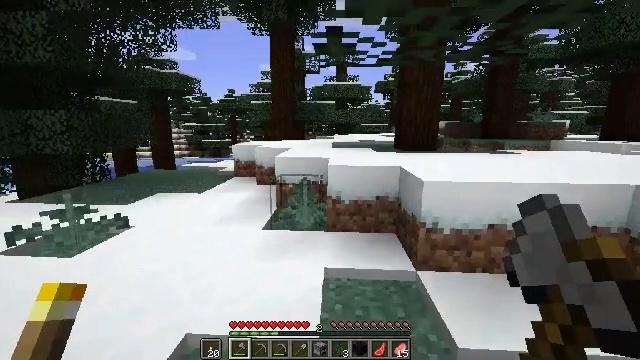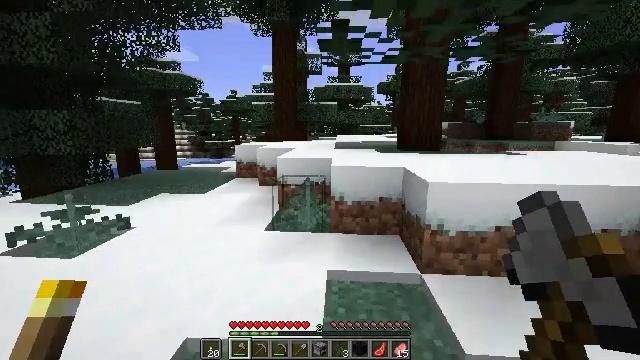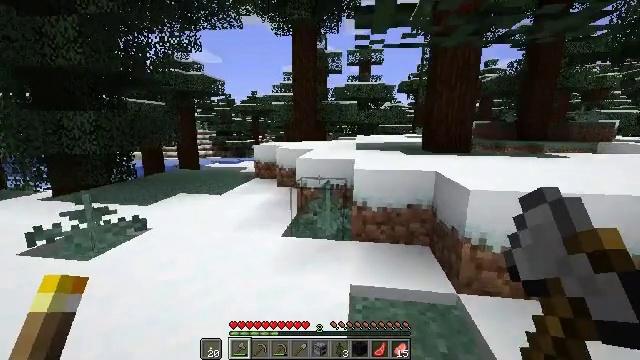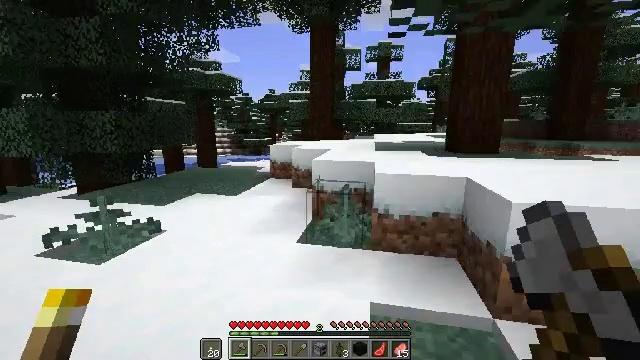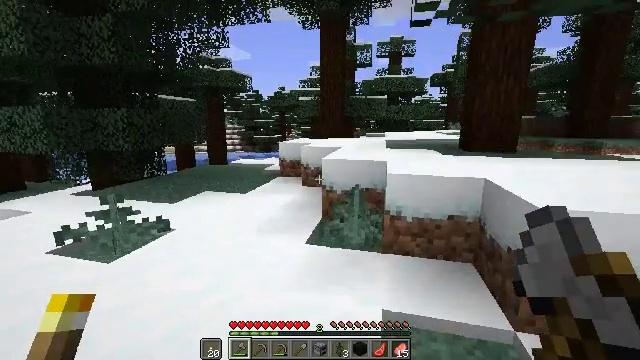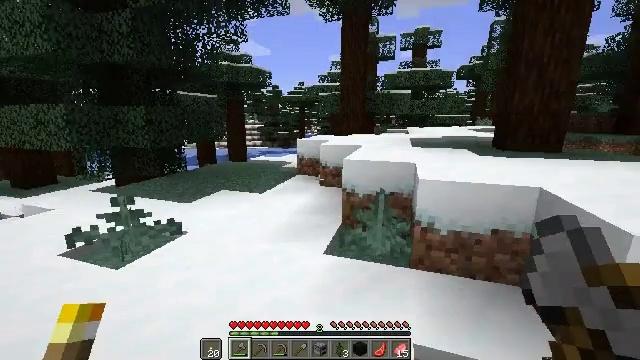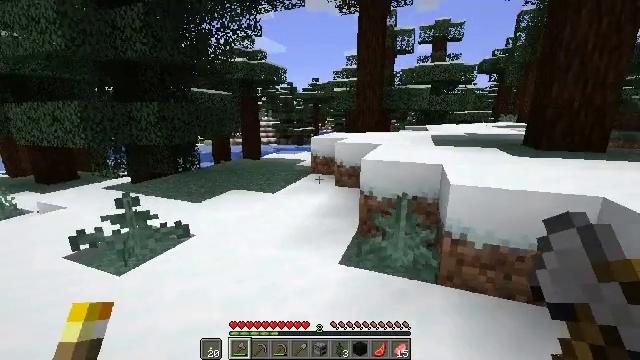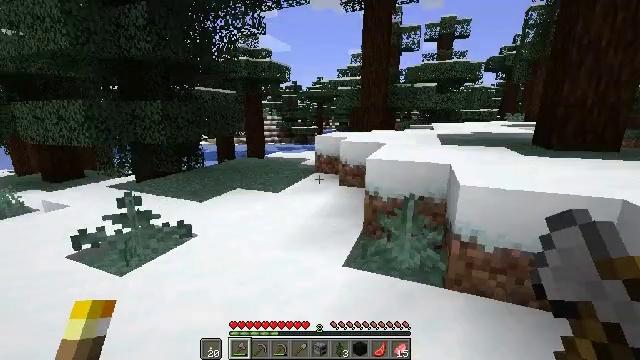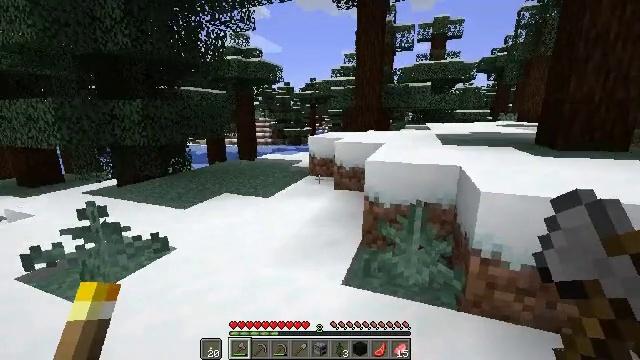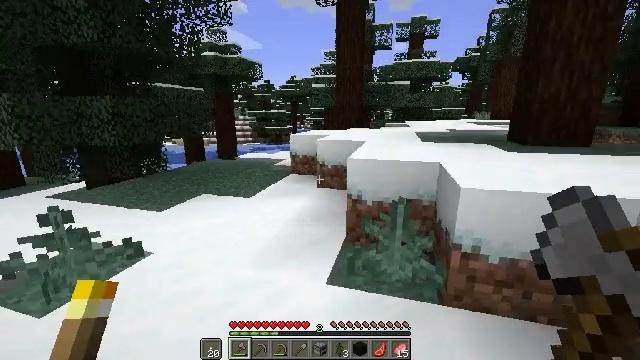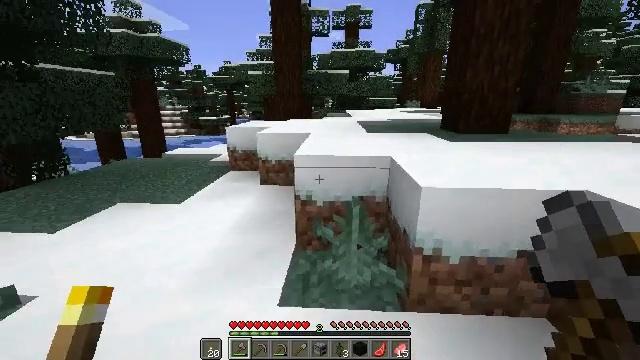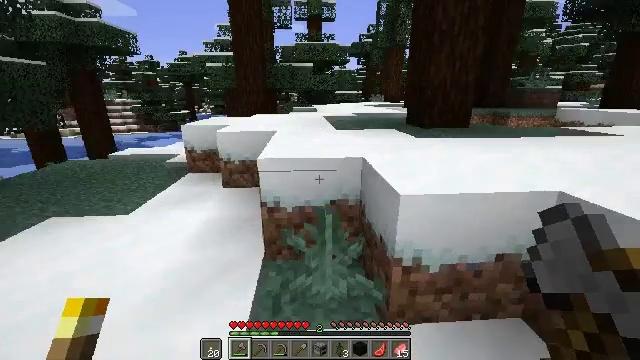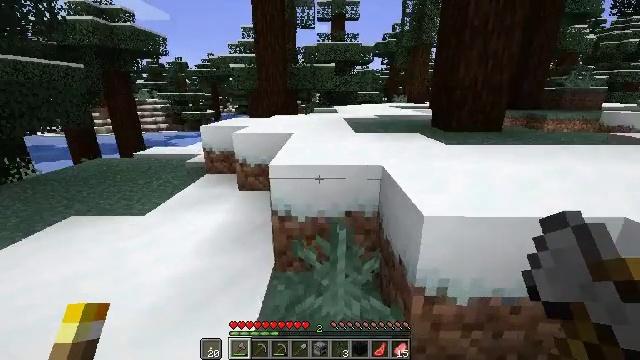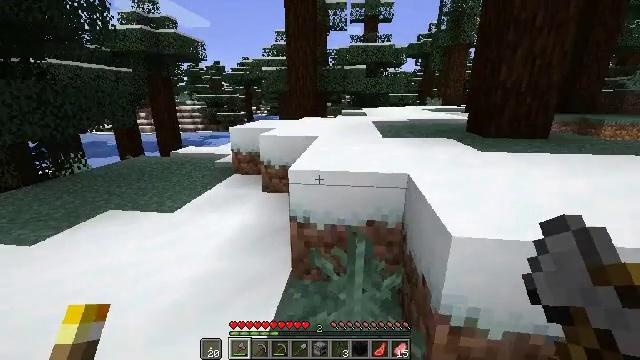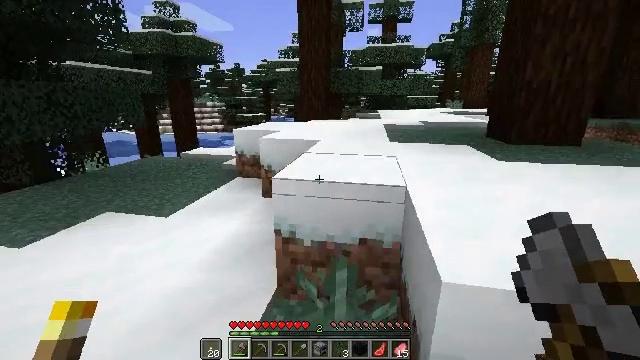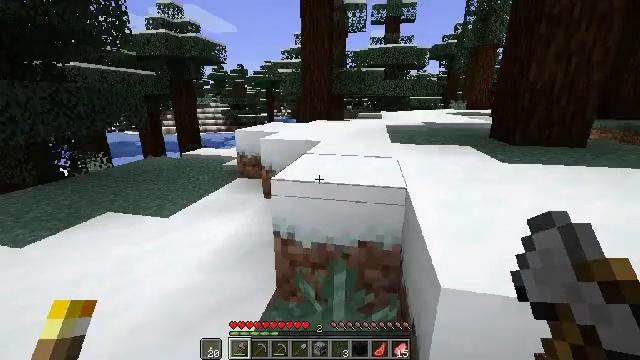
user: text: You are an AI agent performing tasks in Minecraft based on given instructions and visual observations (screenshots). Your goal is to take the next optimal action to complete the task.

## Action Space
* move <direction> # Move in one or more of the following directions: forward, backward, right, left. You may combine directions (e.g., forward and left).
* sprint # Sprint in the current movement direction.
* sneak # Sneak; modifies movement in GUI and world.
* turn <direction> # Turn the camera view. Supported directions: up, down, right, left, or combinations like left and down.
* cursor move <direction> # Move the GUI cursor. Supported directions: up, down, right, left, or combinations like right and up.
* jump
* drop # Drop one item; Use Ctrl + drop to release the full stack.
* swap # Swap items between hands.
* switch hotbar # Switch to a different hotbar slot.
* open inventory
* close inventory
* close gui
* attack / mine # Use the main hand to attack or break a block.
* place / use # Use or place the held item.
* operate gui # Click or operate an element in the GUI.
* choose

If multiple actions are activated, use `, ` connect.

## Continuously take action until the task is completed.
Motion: motion action
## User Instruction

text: Mine the snow on the ground.
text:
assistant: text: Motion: move forward
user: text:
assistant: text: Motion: move forward, turn left
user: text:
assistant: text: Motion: move forward, turn left
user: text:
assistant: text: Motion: move forward, turn left
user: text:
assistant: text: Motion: move forward, turn left
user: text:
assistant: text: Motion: move forward, turn left
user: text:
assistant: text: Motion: move forward
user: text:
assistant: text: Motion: move forward, turn right
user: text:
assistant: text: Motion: move forward, turn right
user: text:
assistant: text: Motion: move forward, turn right and down
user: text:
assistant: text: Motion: move forward, turn right and down
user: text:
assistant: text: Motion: move forward and move right, turn left
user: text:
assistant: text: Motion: move forward and move right, turn left
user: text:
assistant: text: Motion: move forward and move right, turn left
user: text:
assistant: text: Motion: move forward and move right
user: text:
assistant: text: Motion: move forward and move right, jump
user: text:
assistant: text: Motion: move forward and move right, jump
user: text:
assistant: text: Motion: move forward and move right, jump
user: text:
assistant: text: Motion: move forward and move right
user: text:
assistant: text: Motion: move forward and move right
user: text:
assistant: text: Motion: move forward and move right
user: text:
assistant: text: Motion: move forward and move right
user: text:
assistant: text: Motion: move forward and move right
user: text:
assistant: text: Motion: move forward and move right, turn left
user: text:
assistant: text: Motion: move forward and move right
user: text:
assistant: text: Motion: move forward and move right, turn right
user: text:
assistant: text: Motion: move forward and move right, turn right and down
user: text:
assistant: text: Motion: move forward and move right, turn right and down
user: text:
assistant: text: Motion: move forward and move right, turn left
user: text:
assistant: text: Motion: move forward and move right, turn left